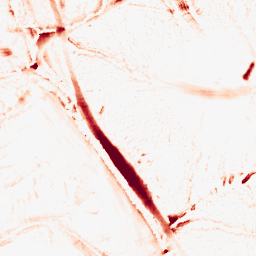
Category: morphological
Decomposition family: tophat
Decomposition parameters: size: 10
mode: white
Upsampling method: sinc_blackman
Upsampling parameters: scale: 4
kernel_size: 8
Upsampling scale: 4